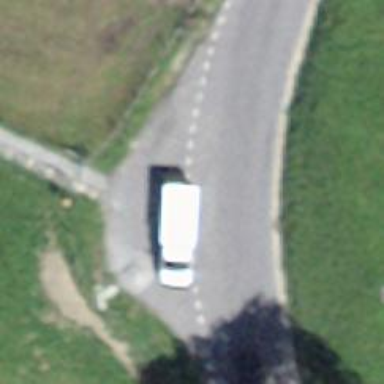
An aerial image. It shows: Passing place on the road.